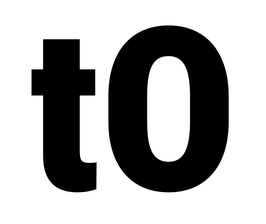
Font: Roboto_Condensed_Black